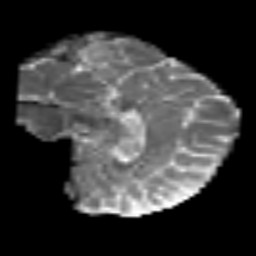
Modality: MD
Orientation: sagittal
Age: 39
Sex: female
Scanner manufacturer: siemens
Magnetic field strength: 3 T
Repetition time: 6.1 s
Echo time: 0.101 s